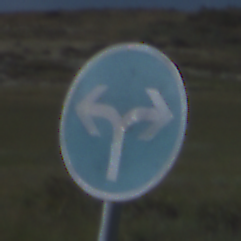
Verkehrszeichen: VorgeschriebeneFahrtrichtungRechtsOderLinks
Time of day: Night
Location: Outdoor (Nature)
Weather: PartlyCloudy
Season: NotSpecified
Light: Natural